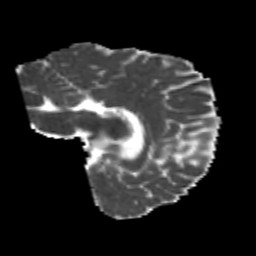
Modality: MD
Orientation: sagittal
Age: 20
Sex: male
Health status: healthy
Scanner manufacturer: philips
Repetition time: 7.519 s
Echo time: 0.08821 s